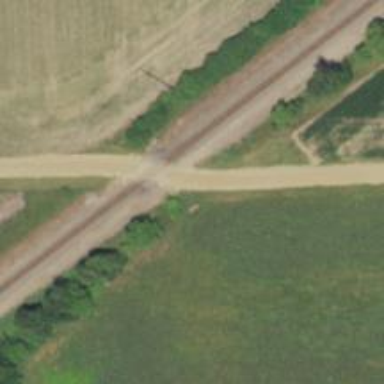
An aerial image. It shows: Level crossing along the railway.